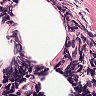
Metastatic tissue present: no